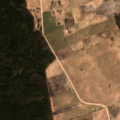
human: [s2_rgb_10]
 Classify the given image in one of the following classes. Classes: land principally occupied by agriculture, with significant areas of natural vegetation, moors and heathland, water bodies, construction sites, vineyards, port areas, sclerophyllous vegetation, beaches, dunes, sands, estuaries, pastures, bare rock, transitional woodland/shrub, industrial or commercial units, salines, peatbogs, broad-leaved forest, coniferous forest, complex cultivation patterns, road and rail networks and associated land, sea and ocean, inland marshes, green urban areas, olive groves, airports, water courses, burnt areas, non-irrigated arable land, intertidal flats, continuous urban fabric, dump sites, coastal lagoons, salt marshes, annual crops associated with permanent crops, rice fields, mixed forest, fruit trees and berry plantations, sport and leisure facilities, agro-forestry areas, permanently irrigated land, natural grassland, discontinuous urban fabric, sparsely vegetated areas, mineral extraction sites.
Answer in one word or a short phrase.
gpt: non-irrigated arable land, complex cultivation patterns, mixed forest